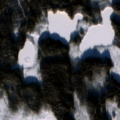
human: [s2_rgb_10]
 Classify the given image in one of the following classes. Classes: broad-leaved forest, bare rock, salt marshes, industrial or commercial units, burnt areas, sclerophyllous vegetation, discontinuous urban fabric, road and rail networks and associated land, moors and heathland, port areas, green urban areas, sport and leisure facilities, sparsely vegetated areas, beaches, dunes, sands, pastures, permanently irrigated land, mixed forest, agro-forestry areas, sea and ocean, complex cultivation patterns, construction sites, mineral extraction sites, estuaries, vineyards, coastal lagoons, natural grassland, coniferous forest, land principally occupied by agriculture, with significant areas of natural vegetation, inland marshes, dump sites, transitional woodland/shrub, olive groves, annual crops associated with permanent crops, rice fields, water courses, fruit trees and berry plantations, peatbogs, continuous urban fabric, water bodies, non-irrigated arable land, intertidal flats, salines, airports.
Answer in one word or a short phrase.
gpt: coniferous forest, peatbogs